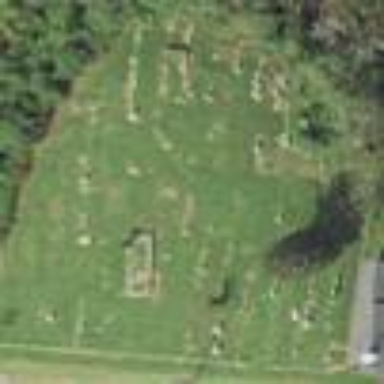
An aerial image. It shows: Cemetery.